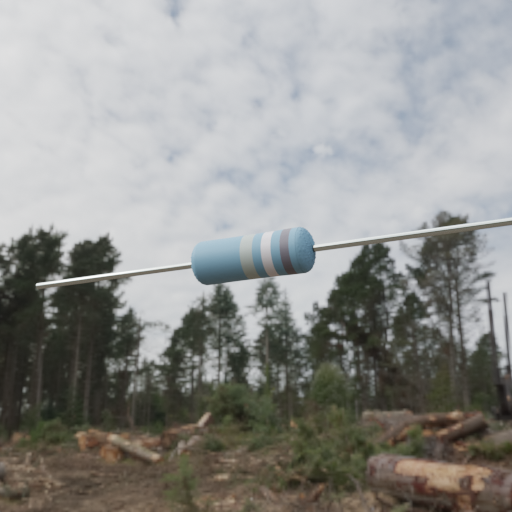
Resistor colour bands (in order): silver, white, gray